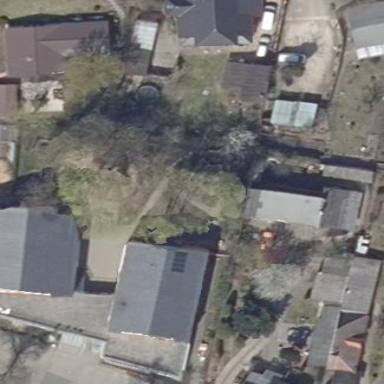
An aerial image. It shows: Kindergarten building.